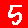
Digit: 5